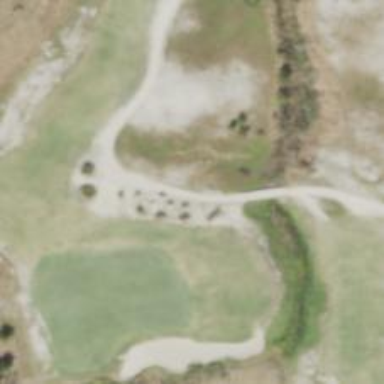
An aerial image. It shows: Path for both roads and golfers.